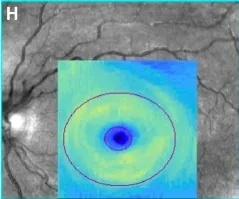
Bilateral optic neuropathy and retinopathy at presentation. (G-J), Macula OCT with ganglion cell segmentation demonstrating asymmetric ganglion cell layer thinning, and left eye intraretinal cystoid changes of the inner nuclear layer.
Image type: radiology (spect)